Interaction volume radius: 10 \u00c5
Interaction volume height: 30 \u00c5
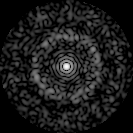
Disorder parameter: 0.8434